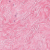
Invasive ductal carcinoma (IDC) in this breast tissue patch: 0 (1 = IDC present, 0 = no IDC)